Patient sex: M
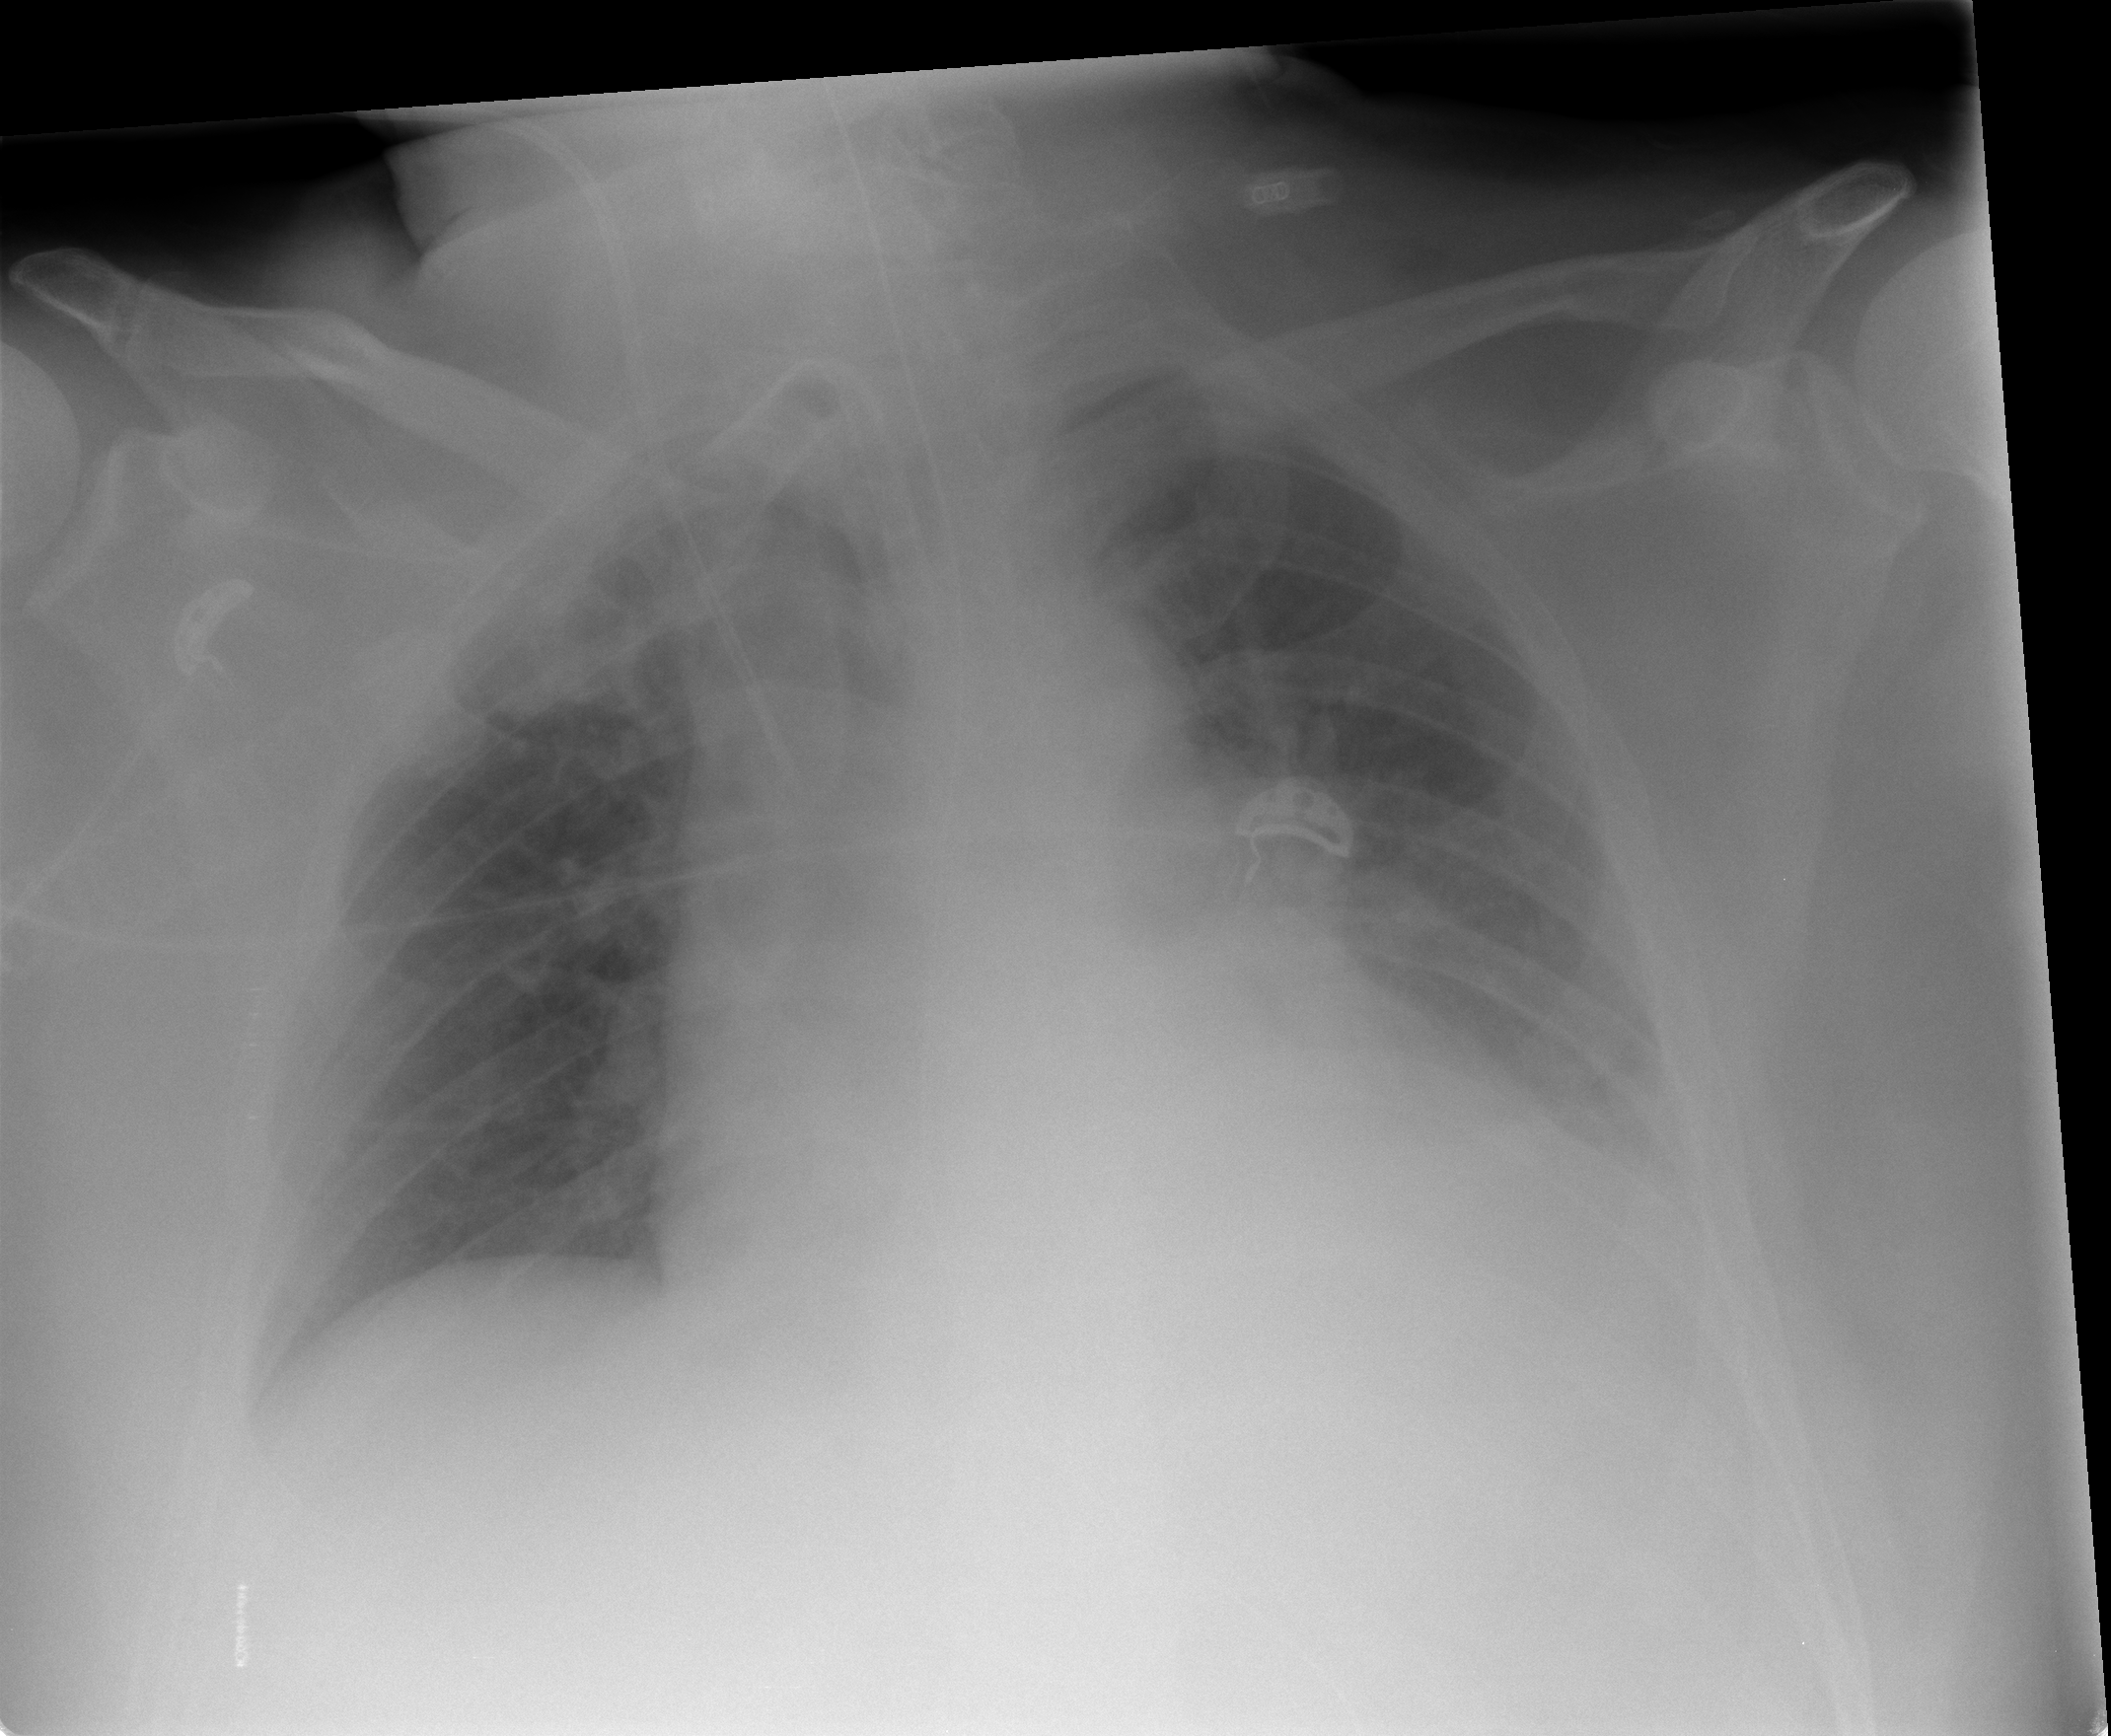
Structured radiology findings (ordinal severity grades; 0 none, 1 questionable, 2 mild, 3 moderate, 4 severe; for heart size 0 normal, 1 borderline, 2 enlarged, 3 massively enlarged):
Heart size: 2
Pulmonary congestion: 1
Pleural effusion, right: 0
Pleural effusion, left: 2
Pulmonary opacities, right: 0
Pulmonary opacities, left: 0
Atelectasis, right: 0
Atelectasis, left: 0